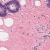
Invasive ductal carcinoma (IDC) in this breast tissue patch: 0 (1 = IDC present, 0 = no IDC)